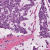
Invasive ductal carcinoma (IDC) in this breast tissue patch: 0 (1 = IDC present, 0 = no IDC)